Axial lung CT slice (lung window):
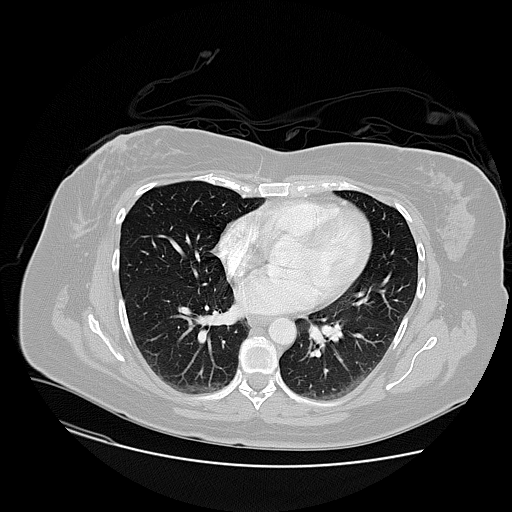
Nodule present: no